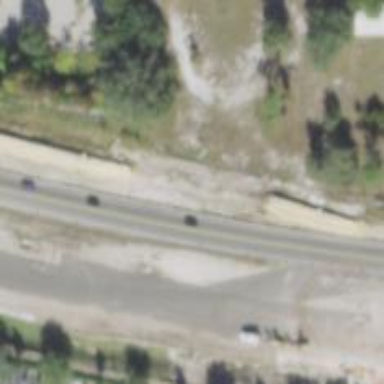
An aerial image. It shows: Trunk highway with asphalt surface. There is sidewalk on the left side.